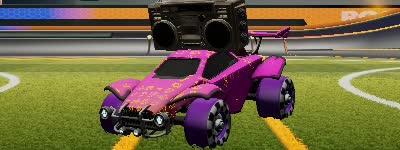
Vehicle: octane